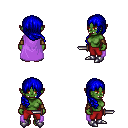
a pixel art fantasy rpg character, female body template, orc, green skin, lavender cape, red pants, blue right-swept hairstyle, leather bracers, metal boots, dagger, four views (front, back, left, right), 2x2 character sprite sheet, small pixel art, hard edges, no anti-aliasing